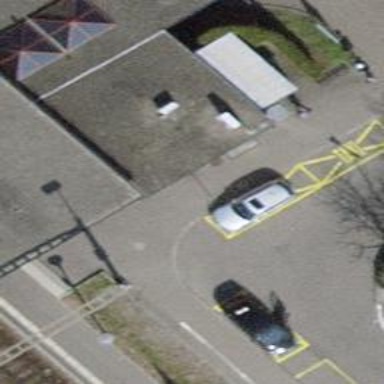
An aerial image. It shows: Kiosk.